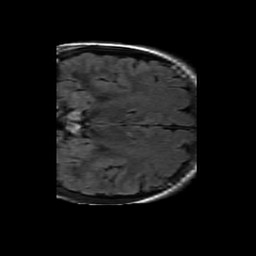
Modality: FLAIR
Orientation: coronal
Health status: ill
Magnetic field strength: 3 T